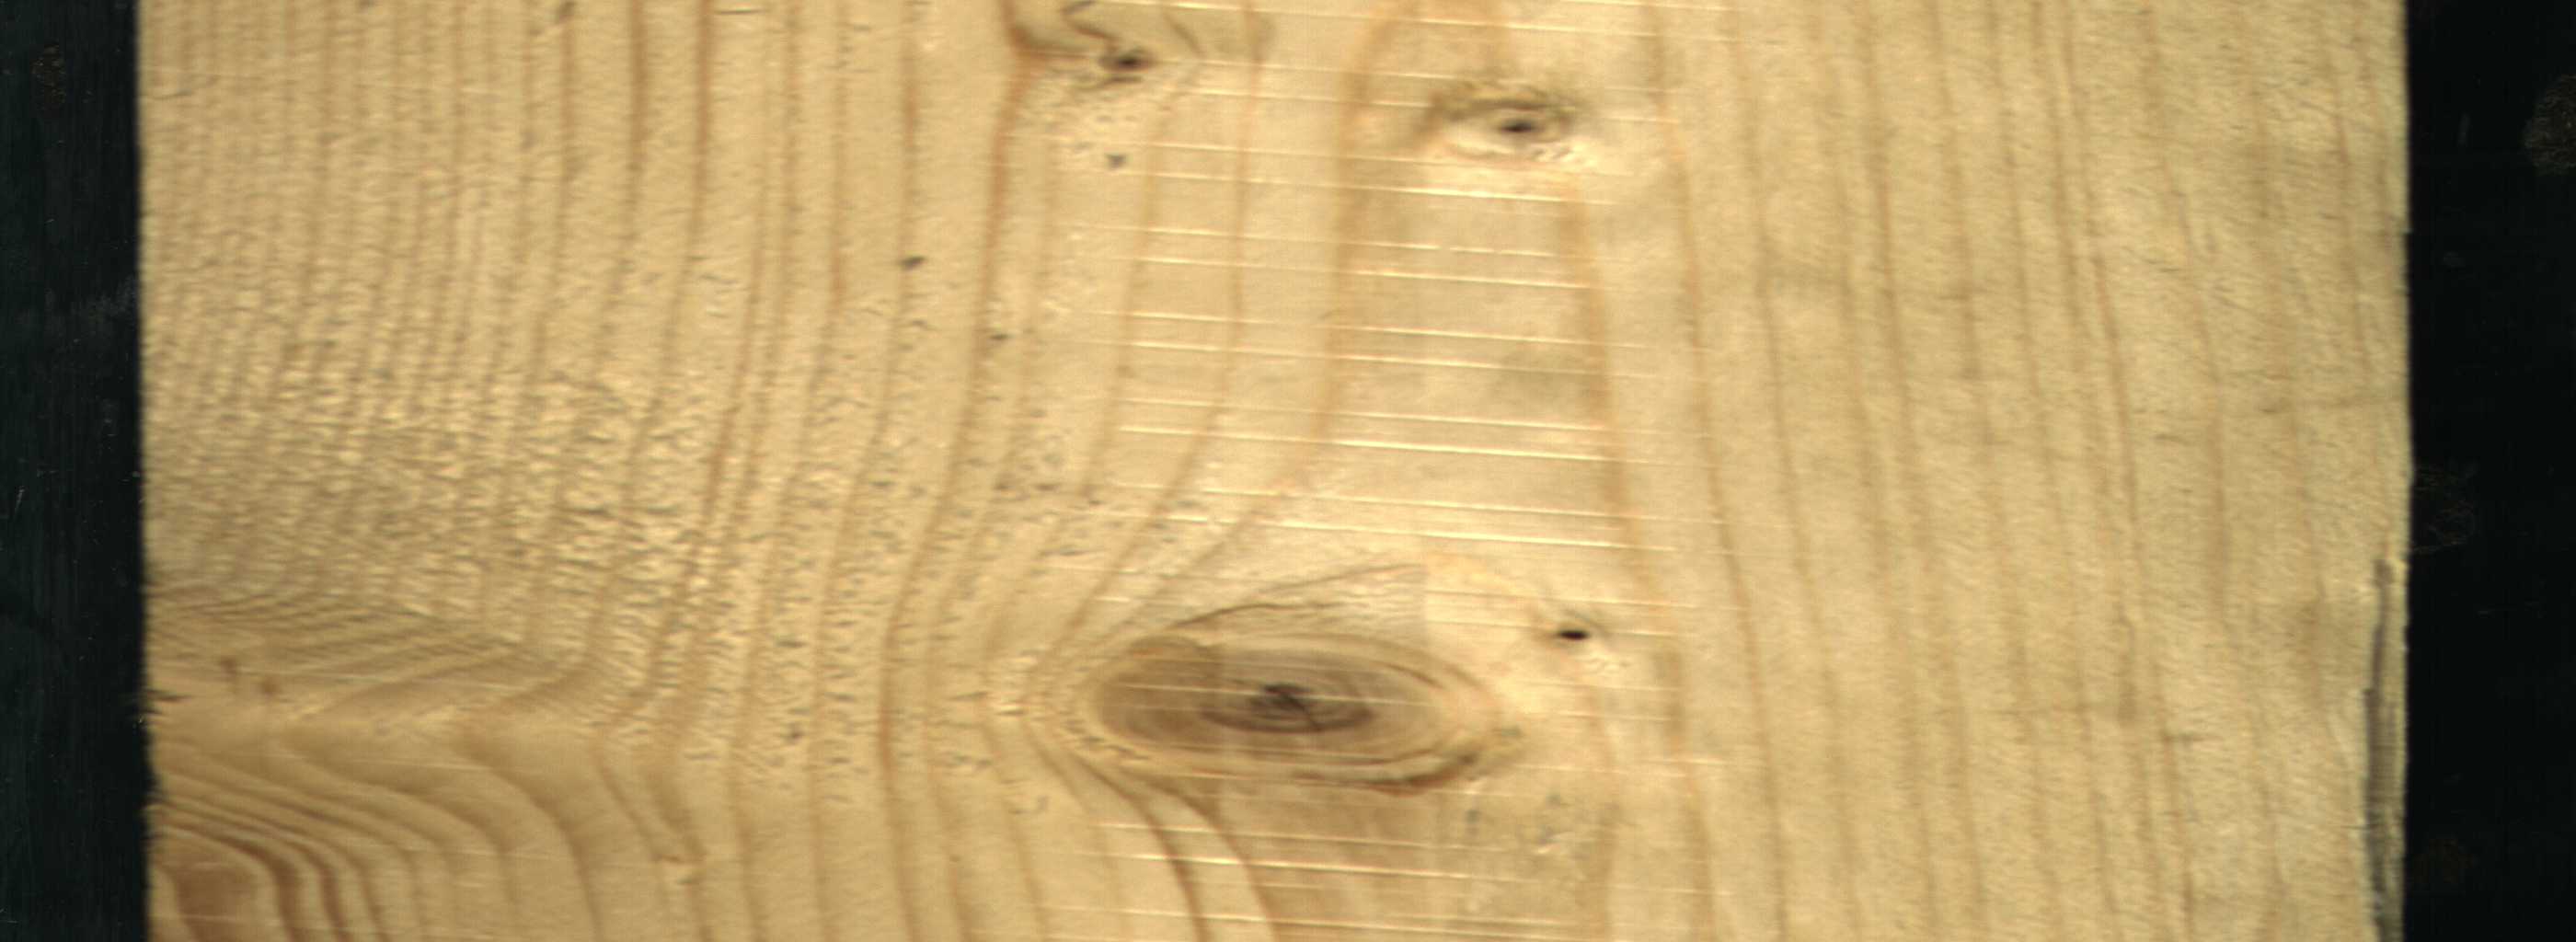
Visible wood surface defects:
Dead_Knot
Live_Knot
Live_Knot
Live_Knot